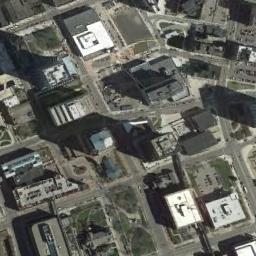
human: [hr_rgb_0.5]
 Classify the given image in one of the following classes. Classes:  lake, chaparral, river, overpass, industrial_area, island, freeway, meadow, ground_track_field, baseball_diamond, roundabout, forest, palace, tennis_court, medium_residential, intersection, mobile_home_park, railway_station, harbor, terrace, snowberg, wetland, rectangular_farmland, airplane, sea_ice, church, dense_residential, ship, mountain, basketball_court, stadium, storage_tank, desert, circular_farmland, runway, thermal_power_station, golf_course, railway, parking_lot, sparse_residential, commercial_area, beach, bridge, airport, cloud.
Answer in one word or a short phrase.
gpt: commercial_area